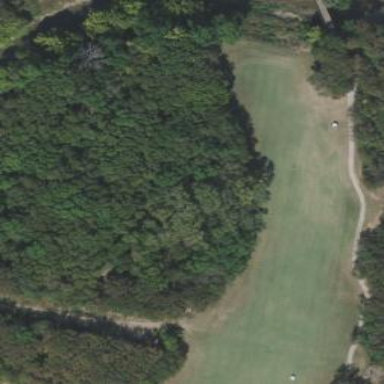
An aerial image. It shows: Golf fairway in the image.